Question: What I am currently trying to do is to test the constructor of a class in an unit test.
I am not sure whether the instance of this object is a "god object", I would say it's not, since it only aggregates several other components.
Either way, I am open to a better design.
So the rough class diagram looks like this

'World' is the suspected god class. Its dependencies, 'ServiceProvider', 'CommandRegistry', 'EventHub' and 'Environment' are injected via its constructor.
In its constructor, 'World' does the following things:
1. store its dependencies in private fields
2. register a hook ($this, 'onCommandIssued') with the eventHub so that the world receives notifications about all commands being executed not through the world instance itself (world having also a method executeCommand)
3. tell the environment to adopt the world: $this->environment->adoptWorld($this). The environment's role is to adapt the world to some of the realities of the running environment, for instance a web environment has some specific services which are not available in a console application environment (e.g. the "session" service)
4. notify via the event hub that the construction of the world has finished: $this->eventHub->notify(new WorldConstructedEvent($this));
Maybe this looks like a heavy constructor, but it simply is what is defined as "constructing the world".
The 'World' is basically the gateway to send commands (as Data Transfer Objects, via 'World::executeCommand()') to which different services can register hooks.
Now to the problems/questions:
1. I am trying to unit-test this constructor, but I have to add a bunch of @uses annotations, which makes it feel like anything else but an unit test. What is it then, a functional test? Unit-testing World is awkward, testing anything else is really trivial and I don't see this problem emerging in any other test, which makes me ask myself why that is and how to improve the design.
2. Is World a god object? All it does is to aggregate other components and forward calls to them.
3. How to properly unit-test the methods of World? If I use lots of stubs and I dependency-inject them, is it still unit-testing?
This is for a domain-driven designed (complex) application and I am open to suggestions which would make the design better (testable and decoupled).
Please let me know in the comments if you need any more details.
As I don't know where this discussion will lead to, I may refine my questions.
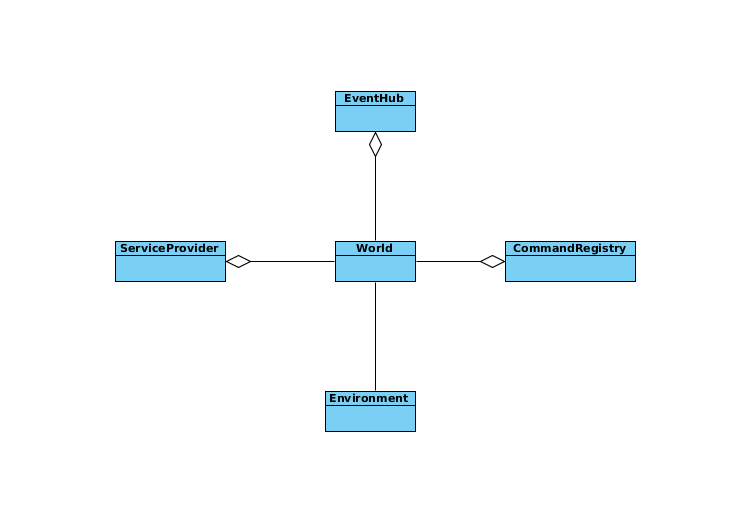
Answer: I finally got to unit-test the class by setting up proper expectations and mock the dependencies:
'''
<?php
namespace Common\World;
use TestFramework\TestCase;
class WorldTest extends TestCase
{
/**
* @test
* @covers \Common\World\World::__construct
* @uses \Common\World\World::setEventHub
* @uses \Common\World\Event\Adopted
*/
public function construction()
{
/** @var \Common\World\Environment $environmentStub |\PHPUnit_Framework_MockObject_MockObject */
$environmentStub = $this->getMockBuilder('Common\World\Environment')->getMock();
/** @var \Common\World\EventHub|\PHPUnit_Framework_MockObject_MockObject $eventHubStub */
$eventHubStub = $this->getMock('Common\World\EventHub');
$environmentStub->expects($this->once())
->method('adoptWorld')
->will($this->returnCallback(function (World $world) use ($eventHubStub) {
$world->setEventHub($eventHubStub);
return true;
}));
$eventHubStub->expects($this->once())
->method('trigger')
->with($this->isInstanceOf('Common\World\Event\Adopted'));
$this->assertInstanceOf('Common\World\World', new World($environmentStub));
}
/**
* @test
* @covers \Common\World\World::__construct
* @expectedException \RuntimeException
* @expectedExceptionMessage the environment has rejected this world for incompatibility reasons
*/
public function construction_rejected()
{
/** @var \Common\World\Environment $environmentStub */
$environmentStub = $this->getMockBuilder('Common\World\Environment')->getMock();
$environmentStub->expects($this->once())
->method('adoptWorld')
->will($this->returnValue(false));
new World($environmentStub);
}
}
'''